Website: home-depot
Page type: account-dashboard
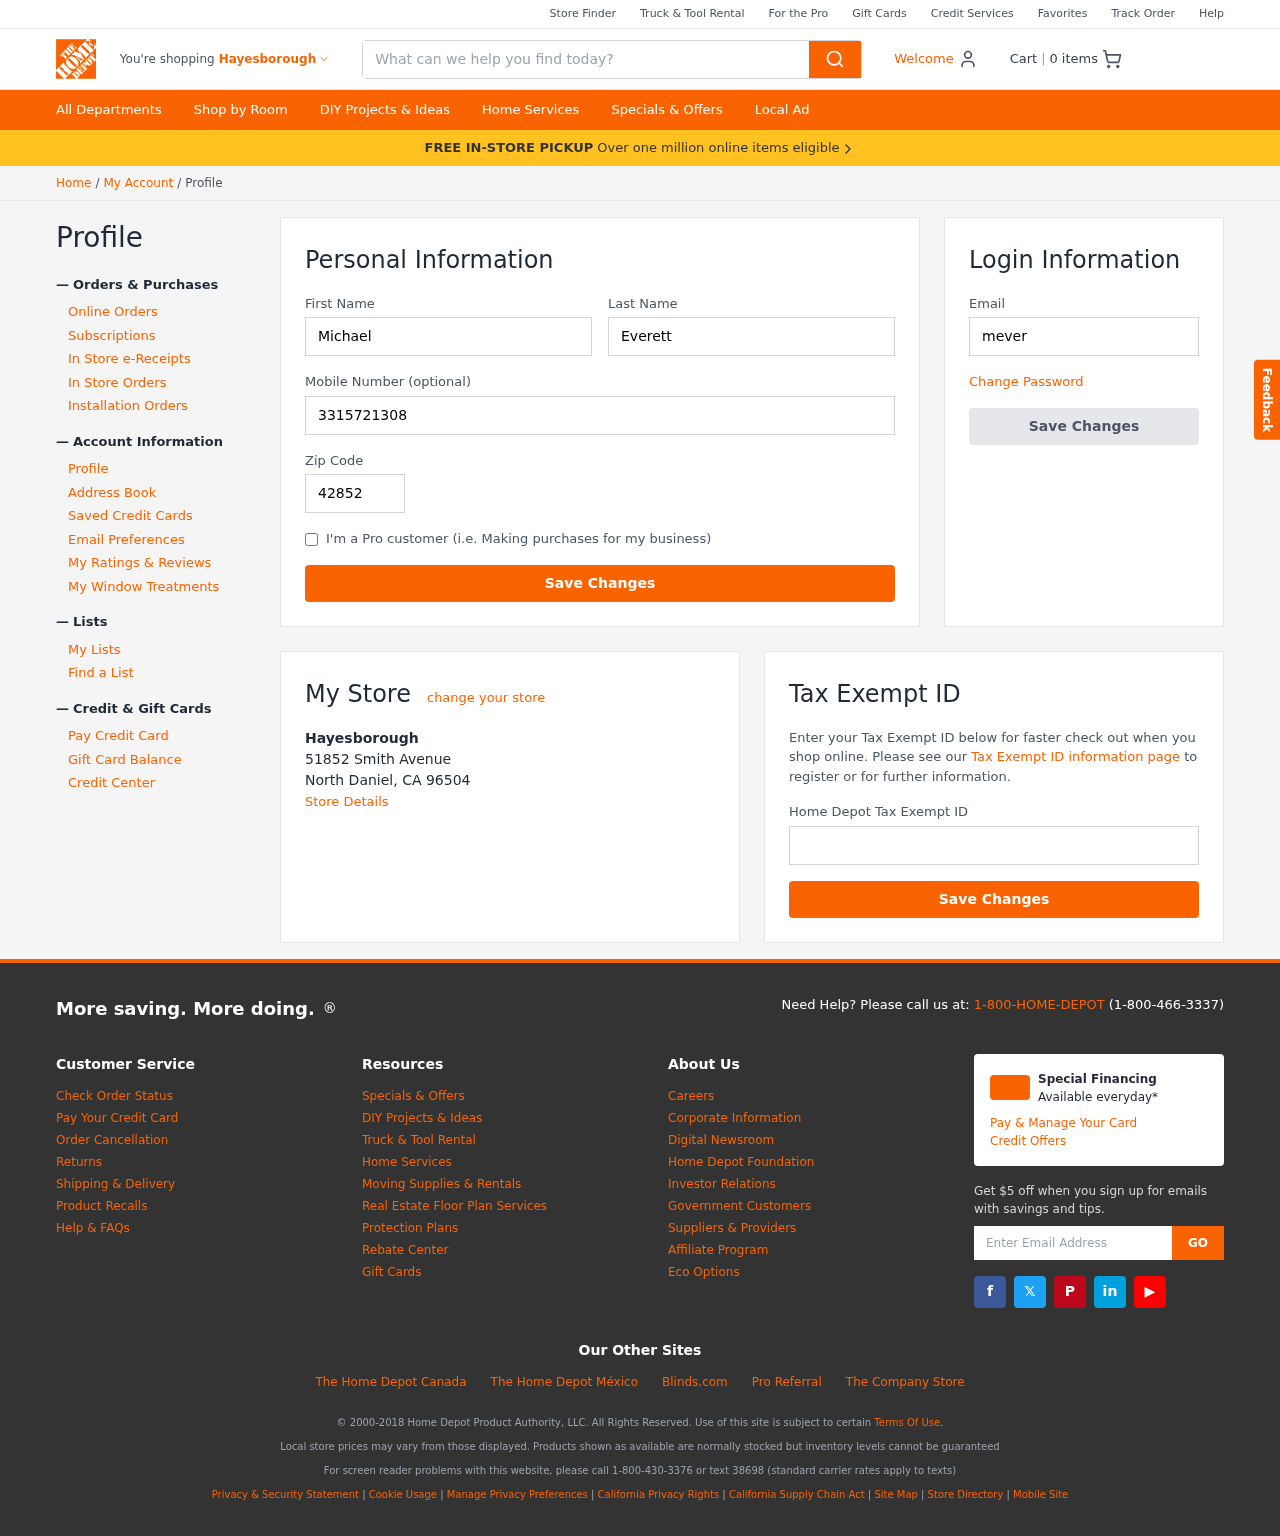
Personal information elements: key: PII_CITY
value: Hayesborough
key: PII_EMAIL
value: meverett@hotmail.com
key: PII_FIRSTNAME
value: Michael
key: PII_LASTNAME
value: Everett
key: PII_LOCATION1_CITY_STATE_ZIP
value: North Daniel, CA 96504
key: PII_LOCATION1_NAME
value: Hayesborough
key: PII_LOCATION1_STREET
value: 51852 Smith Avenue
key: PII_PHONE
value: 3315721308
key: PII_POSTCODE
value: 42852
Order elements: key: ORDER_NUM_ITEMS
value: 0
Search elements: key: HEADER_SEARCH
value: What can we help you find today?